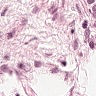
Metastatic tissue present: no